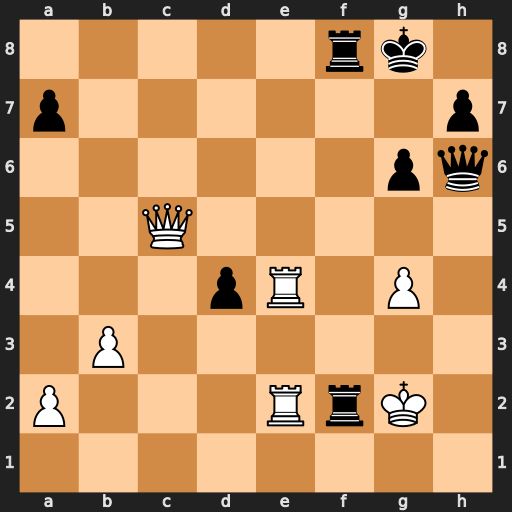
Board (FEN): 5rk1/p6p/6pq/2Q5/3pR1P1/1P6/P3RrK1/8
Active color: w
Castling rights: -
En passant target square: -
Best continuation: Rxf2 Rxf2+ Kxf2